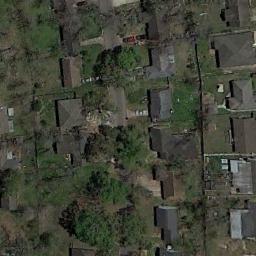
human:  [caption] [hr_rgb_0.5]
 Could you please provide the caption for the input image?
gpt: The medium residential is on the grass next to some trees .

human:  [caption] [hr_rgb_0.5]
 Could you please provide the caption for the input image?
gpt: The medium residential area has lots of houses arranged in lines and lots of trees are among these houses .

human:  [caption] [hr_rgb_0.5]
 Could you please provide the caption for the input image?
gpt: The houses in the medium - sized residential areas are of different colors .

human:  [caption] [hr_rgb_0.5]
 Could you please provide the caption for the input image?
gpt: There are many trees in the middle residential area .

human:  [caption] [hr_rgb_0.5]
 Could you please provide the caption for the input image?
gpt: There are many black buildings and some green trees on the medium residential area .